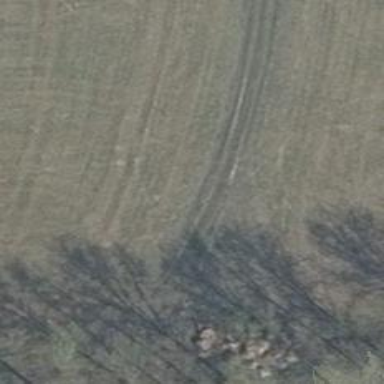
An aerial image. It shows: Track road with grass surface.